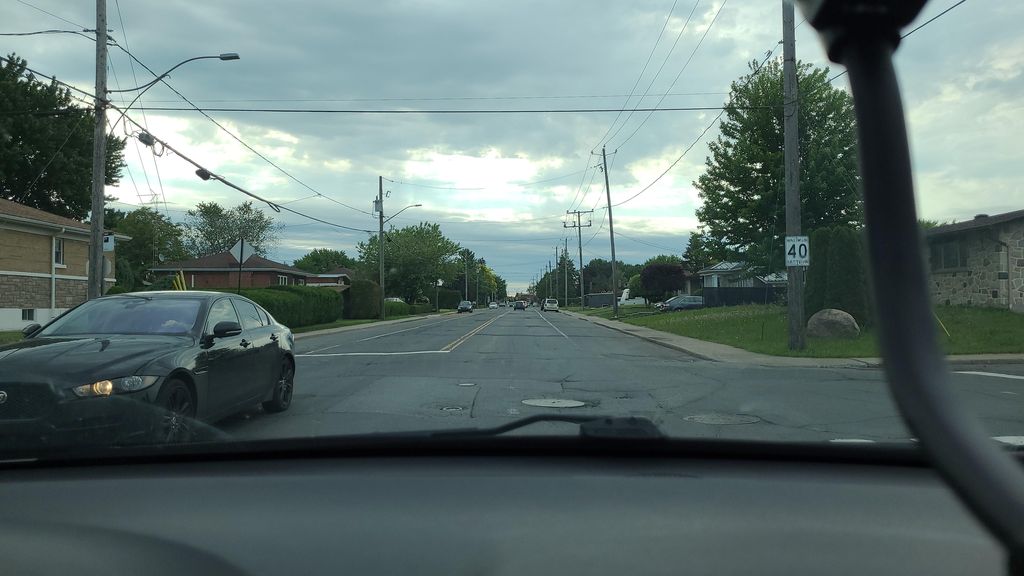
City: montreal